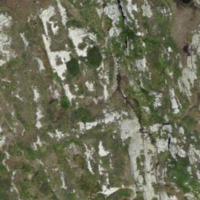
EUNIS habitat code: 31
Species observed at this site:
Juniperus communis